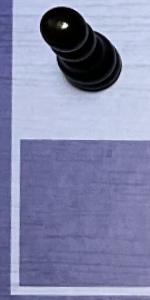
Label: Empty